Question: Calculate the area of the minimum circumscribed circle of all polygons in the graph, and keep the result as an integer
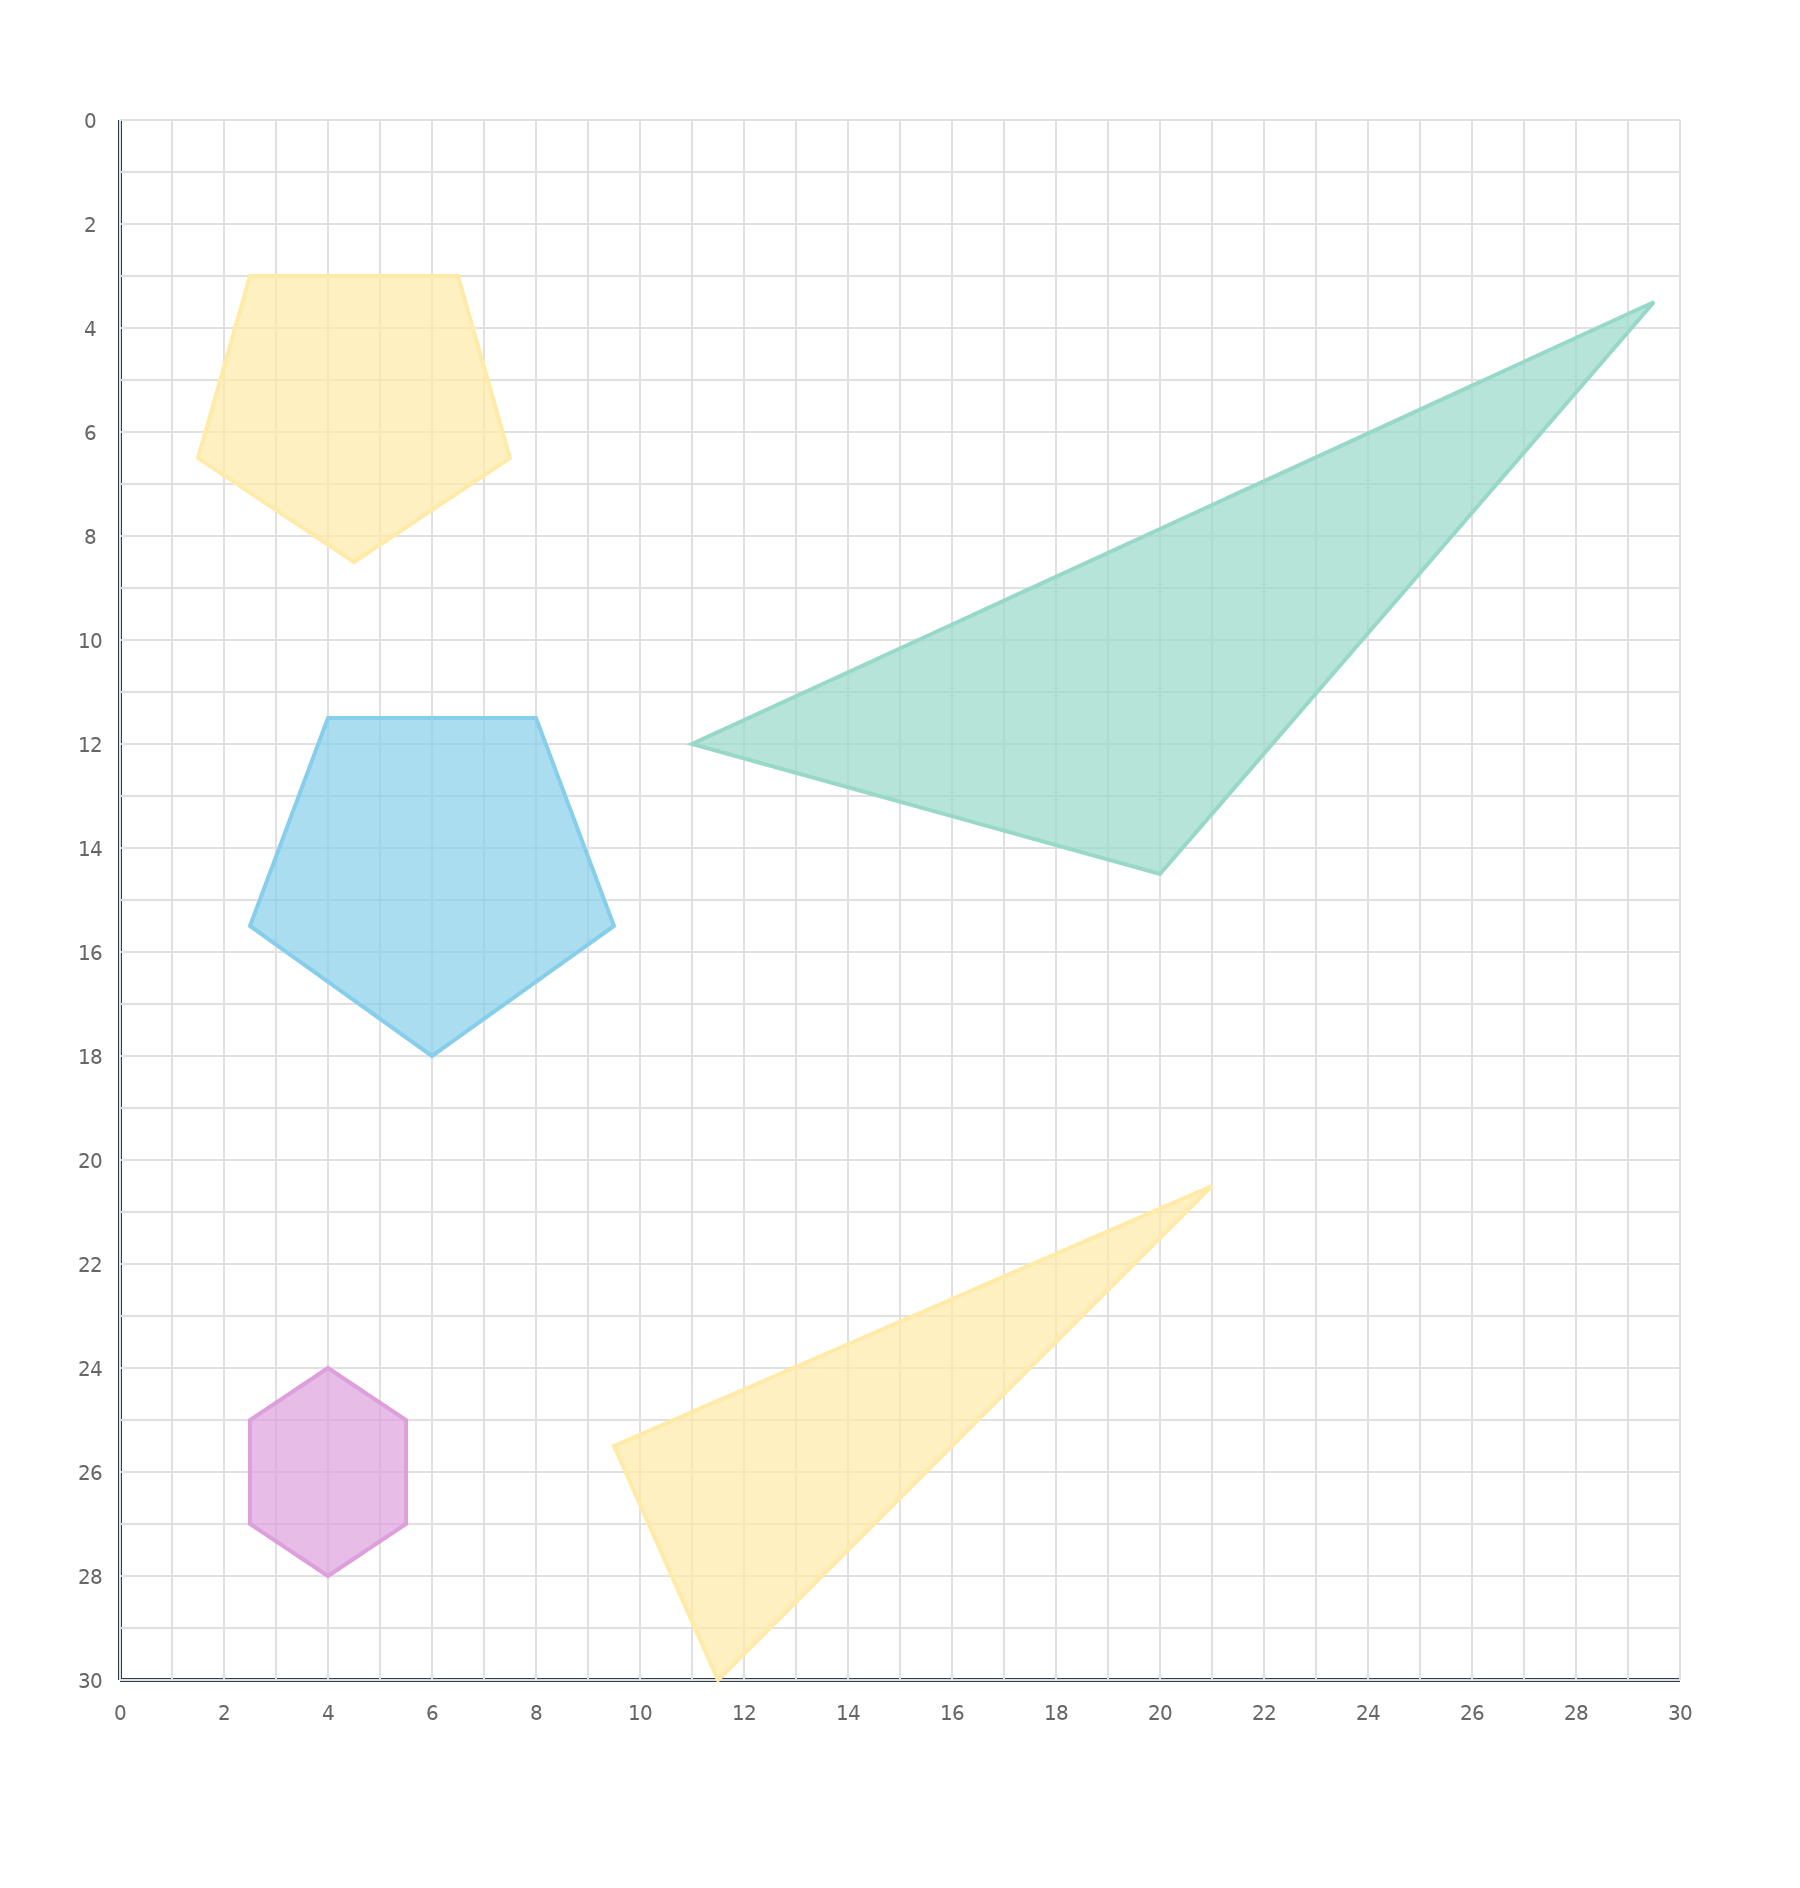
Answer: 1007